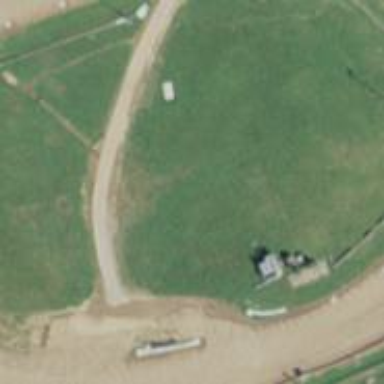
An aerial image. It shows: Dirt raceway for motor sports.